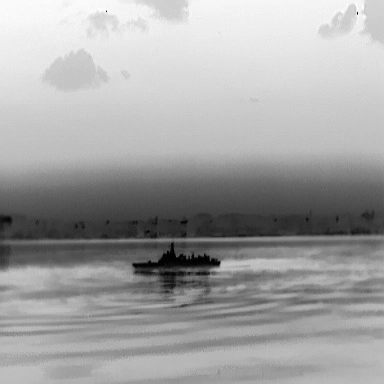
There is a warship in the infrared image.